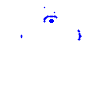
Particle: proton